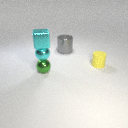
large gray metal cylinder to the right of small green metal sphere